Field crop: tomato
Growth stage: 1
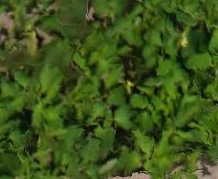
Species: tomato